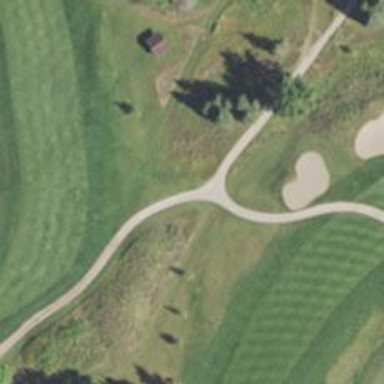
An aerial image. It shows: Pathway for golfing.